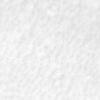
Label: no_change